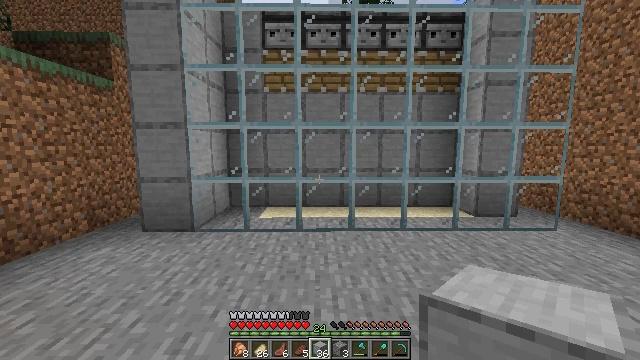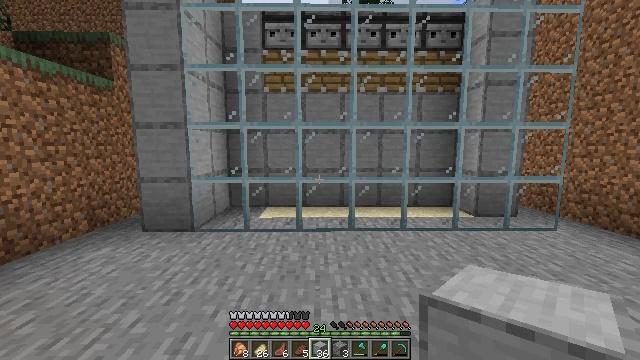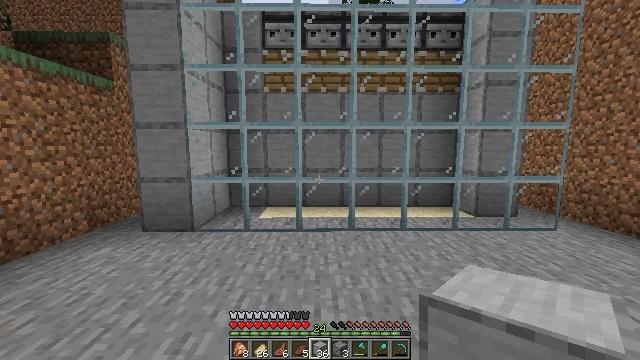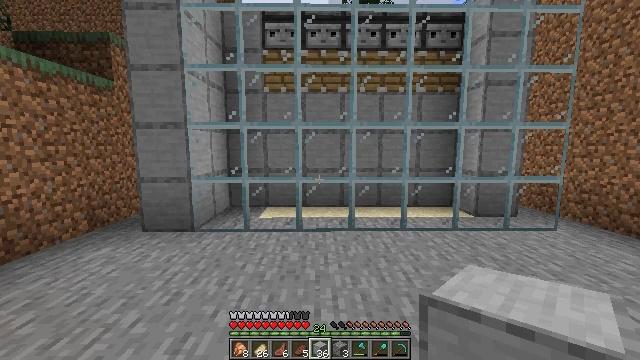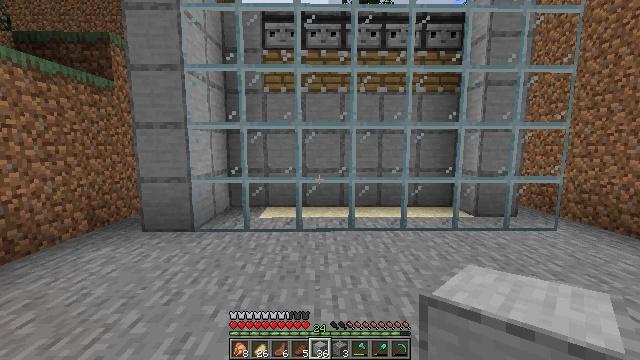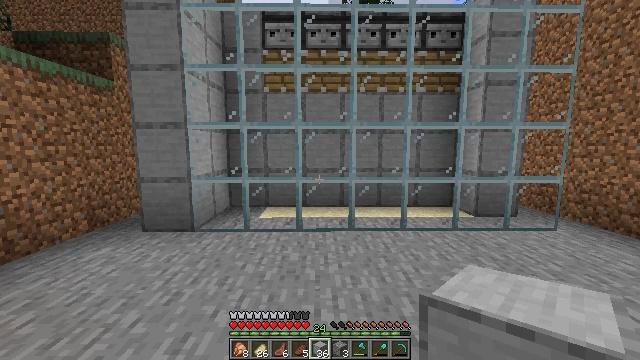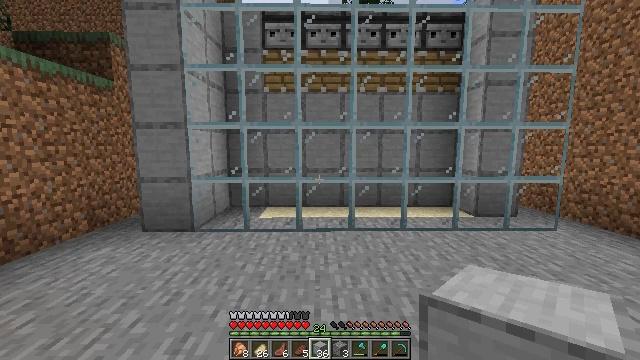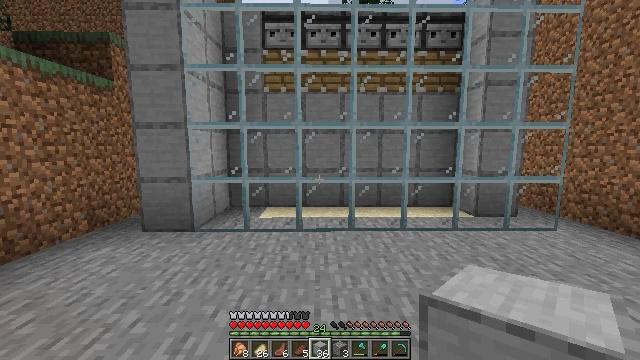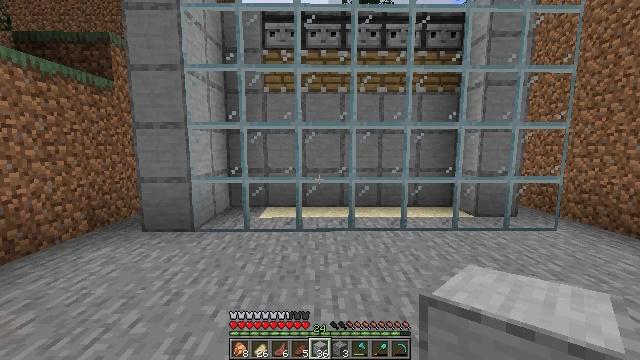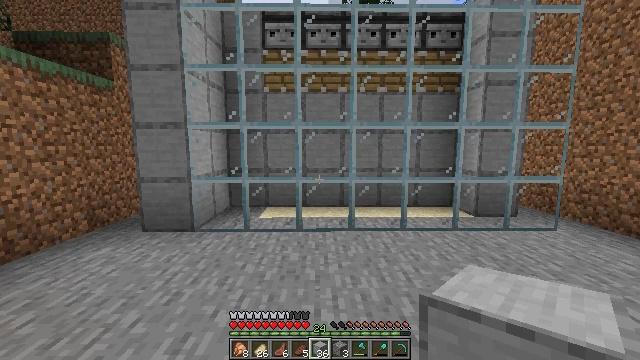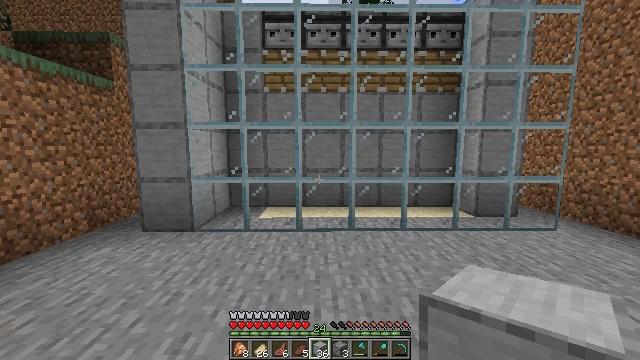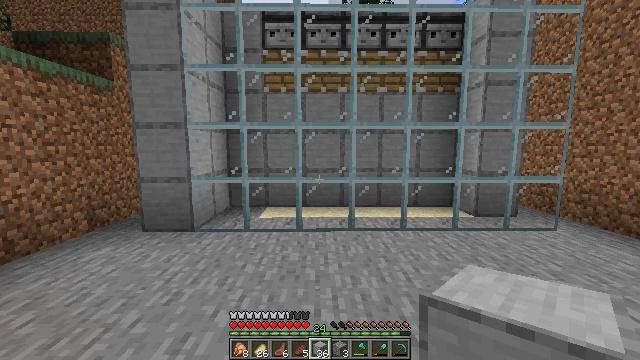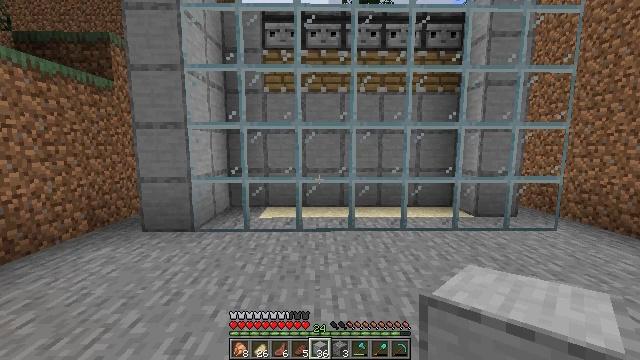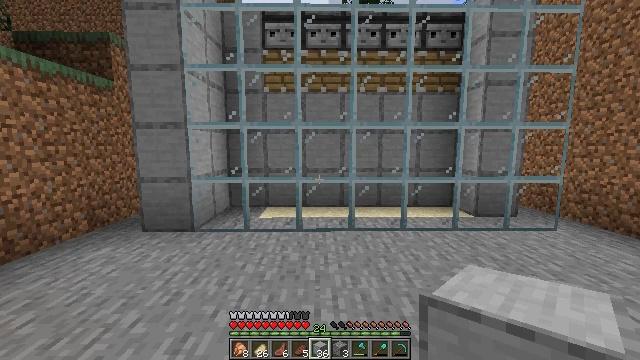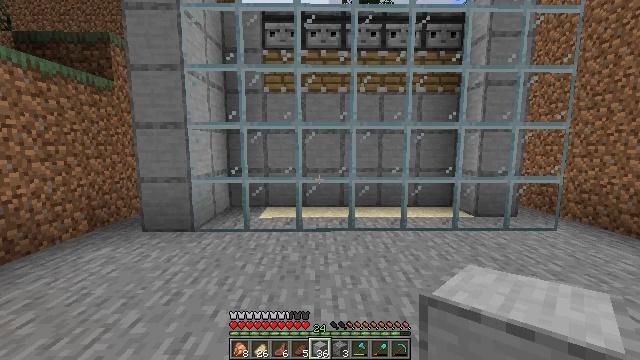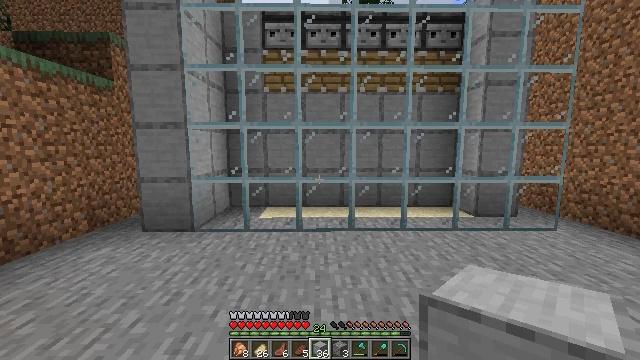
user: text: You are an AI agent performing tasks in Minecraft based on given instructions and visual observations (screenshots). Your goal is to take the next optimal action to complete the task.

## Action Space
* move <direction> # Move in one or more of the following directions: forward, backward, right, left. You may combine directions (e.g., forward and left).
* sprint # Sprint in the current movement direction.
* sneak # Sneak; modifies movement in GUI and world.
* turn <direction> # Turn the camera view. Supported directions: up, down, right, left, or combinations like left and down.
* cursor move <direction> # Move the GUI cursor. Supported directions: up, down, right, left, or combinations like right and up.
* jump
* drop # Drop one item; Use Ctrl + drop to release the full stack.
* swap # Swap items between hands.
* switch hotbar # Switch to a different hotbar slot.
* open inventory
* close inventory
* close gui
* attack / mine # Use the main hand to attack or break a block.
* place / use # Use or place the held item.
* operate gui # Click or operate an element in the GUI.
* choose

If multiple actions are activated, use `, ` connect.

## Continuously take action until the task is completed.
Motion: motion action
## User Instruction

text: Attack the smooth stone block to break it.
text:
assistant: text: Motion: no_op
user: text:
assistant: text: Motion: no_op
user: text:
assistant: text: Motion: no_op
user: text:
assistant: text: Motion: no_op
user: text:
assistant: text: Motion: no_op
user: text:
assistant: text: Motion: no_op
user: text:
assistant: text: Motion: no_op
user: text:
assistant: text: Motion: no_op
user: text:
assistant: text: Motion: no_op
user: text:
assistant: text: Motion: no_op
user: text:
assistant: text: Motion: no_op
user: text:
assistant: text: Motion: no_op
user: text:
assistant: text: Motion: no_op
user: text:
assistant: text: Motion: no_op
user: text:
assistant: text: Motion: no_op
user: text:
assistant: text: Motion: no_op
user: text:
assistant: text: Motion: no_op
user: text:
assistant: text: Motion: no_op
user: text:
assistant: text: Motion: no_op
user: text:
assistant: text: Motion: no_op
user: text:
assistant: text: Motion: no_op
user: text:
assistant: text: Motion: no_op
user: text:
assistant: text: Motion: no_op
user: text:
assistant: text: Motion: no_op
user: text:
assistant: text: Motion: no_op
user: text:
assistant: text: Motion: no_op
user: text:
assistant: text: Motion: no_op
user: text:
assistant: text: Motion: no_op
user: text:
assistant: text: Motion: no_op
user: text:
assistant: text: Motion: no_op